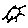
Label: sun